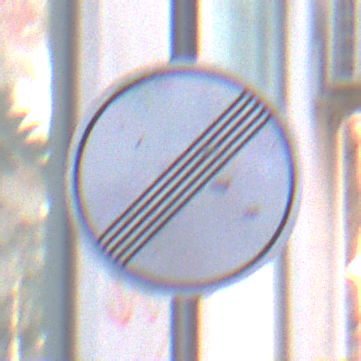
Verkehrszeichen: EndeSaemtlicherBegrenzungen
Umgebung: Outdoor, Urban
Tageszeit: MorningAfternoon
Wetter: PartlyCloudy
Licht: Natural
Jahreszeit: NotSpecified
Kontrast: MediumContrast